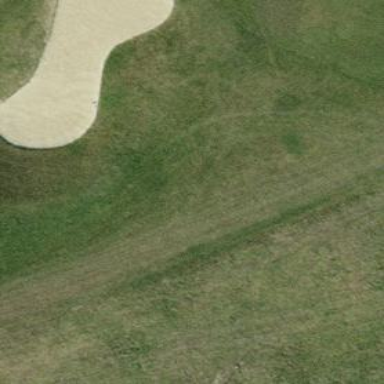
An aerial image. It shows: Golf bunker filled with natural sand.